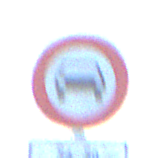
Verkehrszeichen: VerbotKraftwagen
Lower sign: ZeitangabenMitBeschraenkungAufWochentage9
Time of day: SunriseSunset
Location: Outdoor (Nature)
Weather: PartlyCloudy
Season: NotSpecified
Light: Natural